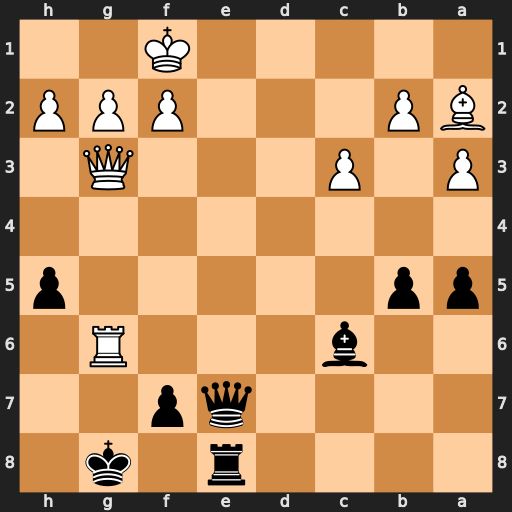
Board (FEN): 4r1k1/4qp2/2b3R1/pp5p/8/P1P3Q1/BP3PPP/5K2
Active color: b
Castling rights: -
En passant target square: -
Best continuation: Kh7 Re6 fxe6 Bb1+ Kh8